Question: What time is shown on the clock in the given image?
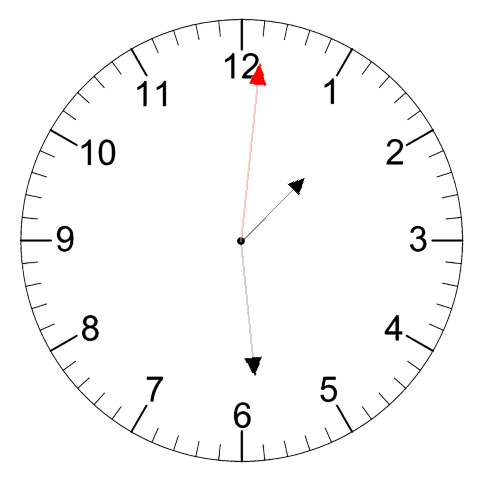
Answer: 01:29:01